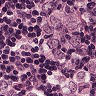
Metastatic tissue present: yes